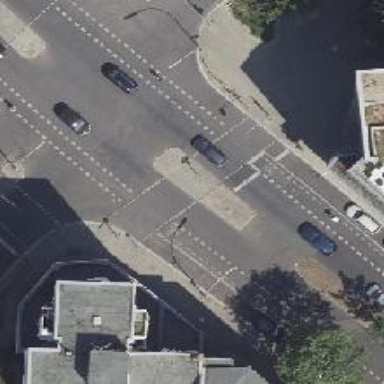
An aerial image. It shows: Footway located on traffic island.